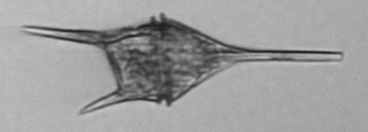
Label: Tripos_lineatus